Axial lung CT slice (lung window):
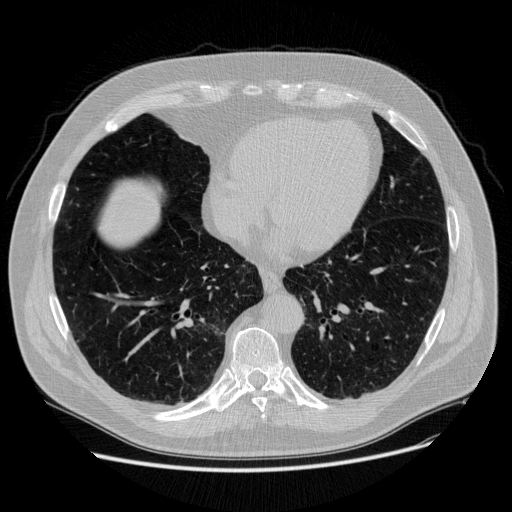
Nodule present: no